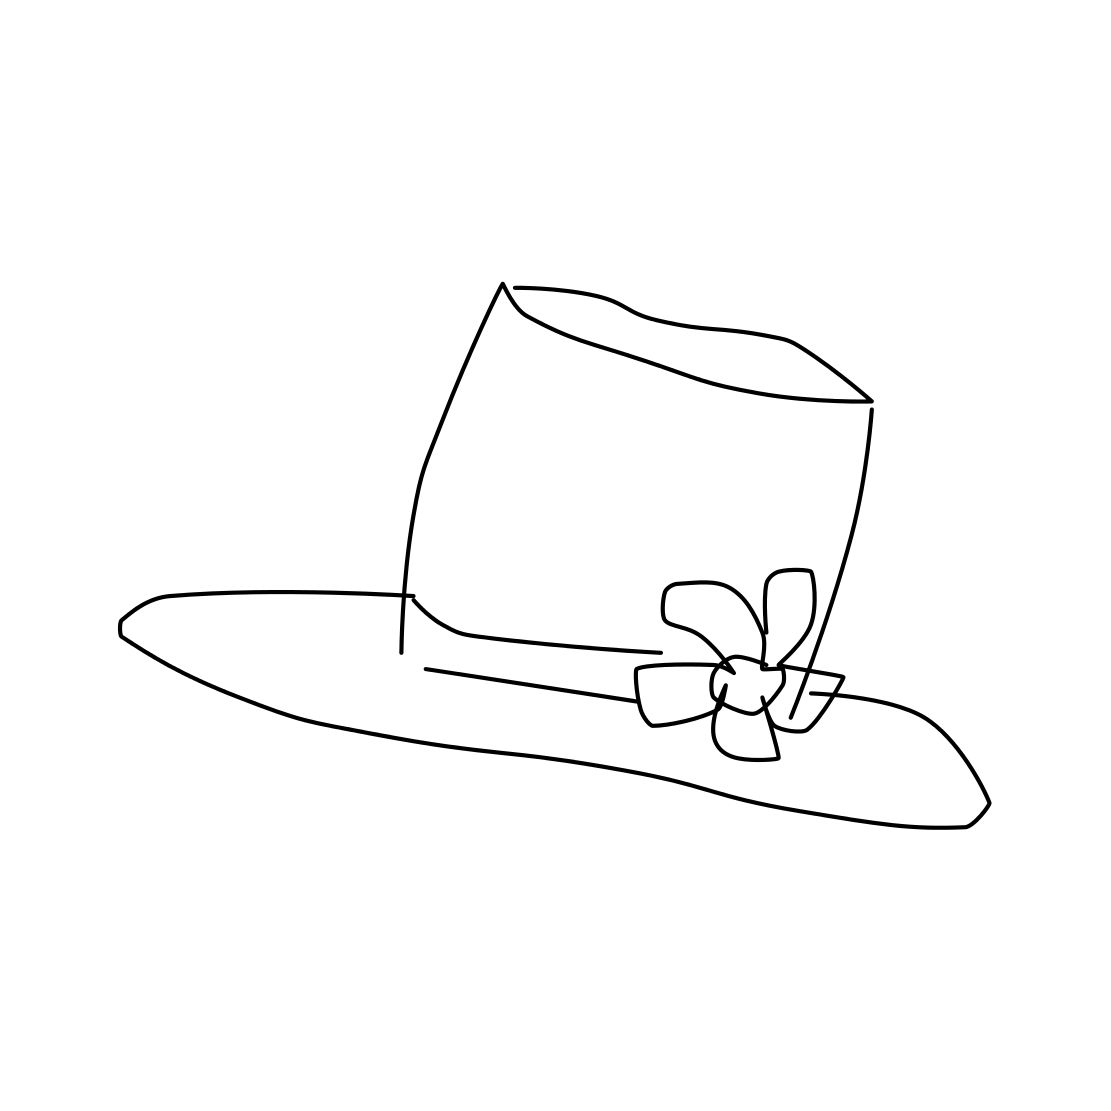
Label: hat